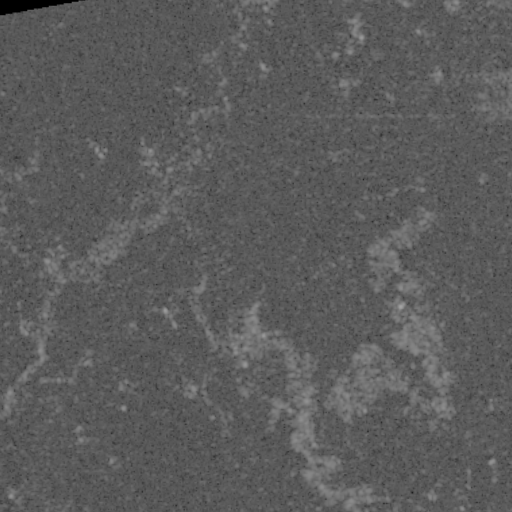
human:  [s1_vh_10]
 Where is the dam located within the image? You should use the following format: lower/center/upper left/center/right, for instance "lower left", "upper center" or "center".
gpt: The dam is located in the center of the image.
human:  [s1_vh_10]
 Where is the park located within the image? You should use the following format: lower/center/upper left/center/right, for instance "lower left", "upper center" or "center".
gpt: The park is located in the upper center of the image.
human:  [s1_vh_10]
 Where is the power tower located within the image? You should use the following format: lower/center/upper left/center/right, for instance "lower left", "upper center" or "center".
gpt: The power tower is located in the upper of the image.
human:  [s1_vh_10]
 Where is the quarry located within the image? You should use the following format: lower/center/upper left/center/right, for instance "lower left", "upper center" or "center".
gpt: There is no quarry in the image.

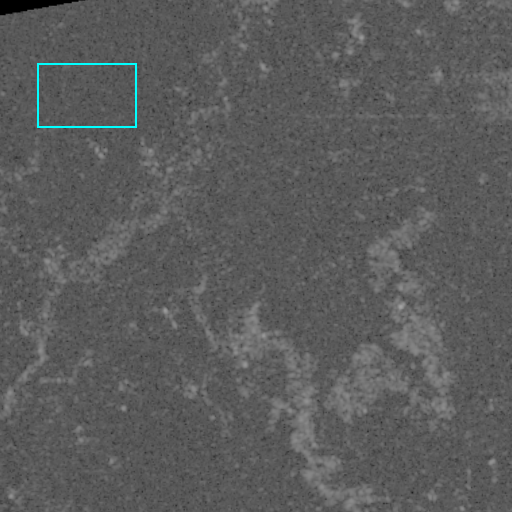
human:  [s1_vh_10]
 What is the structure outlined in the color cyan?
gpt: The structure outlined in cyan is a crop field.
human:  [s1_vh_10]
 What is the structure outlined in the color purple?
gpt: There is no purple outline.